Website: bh-photo
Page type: order-tracking
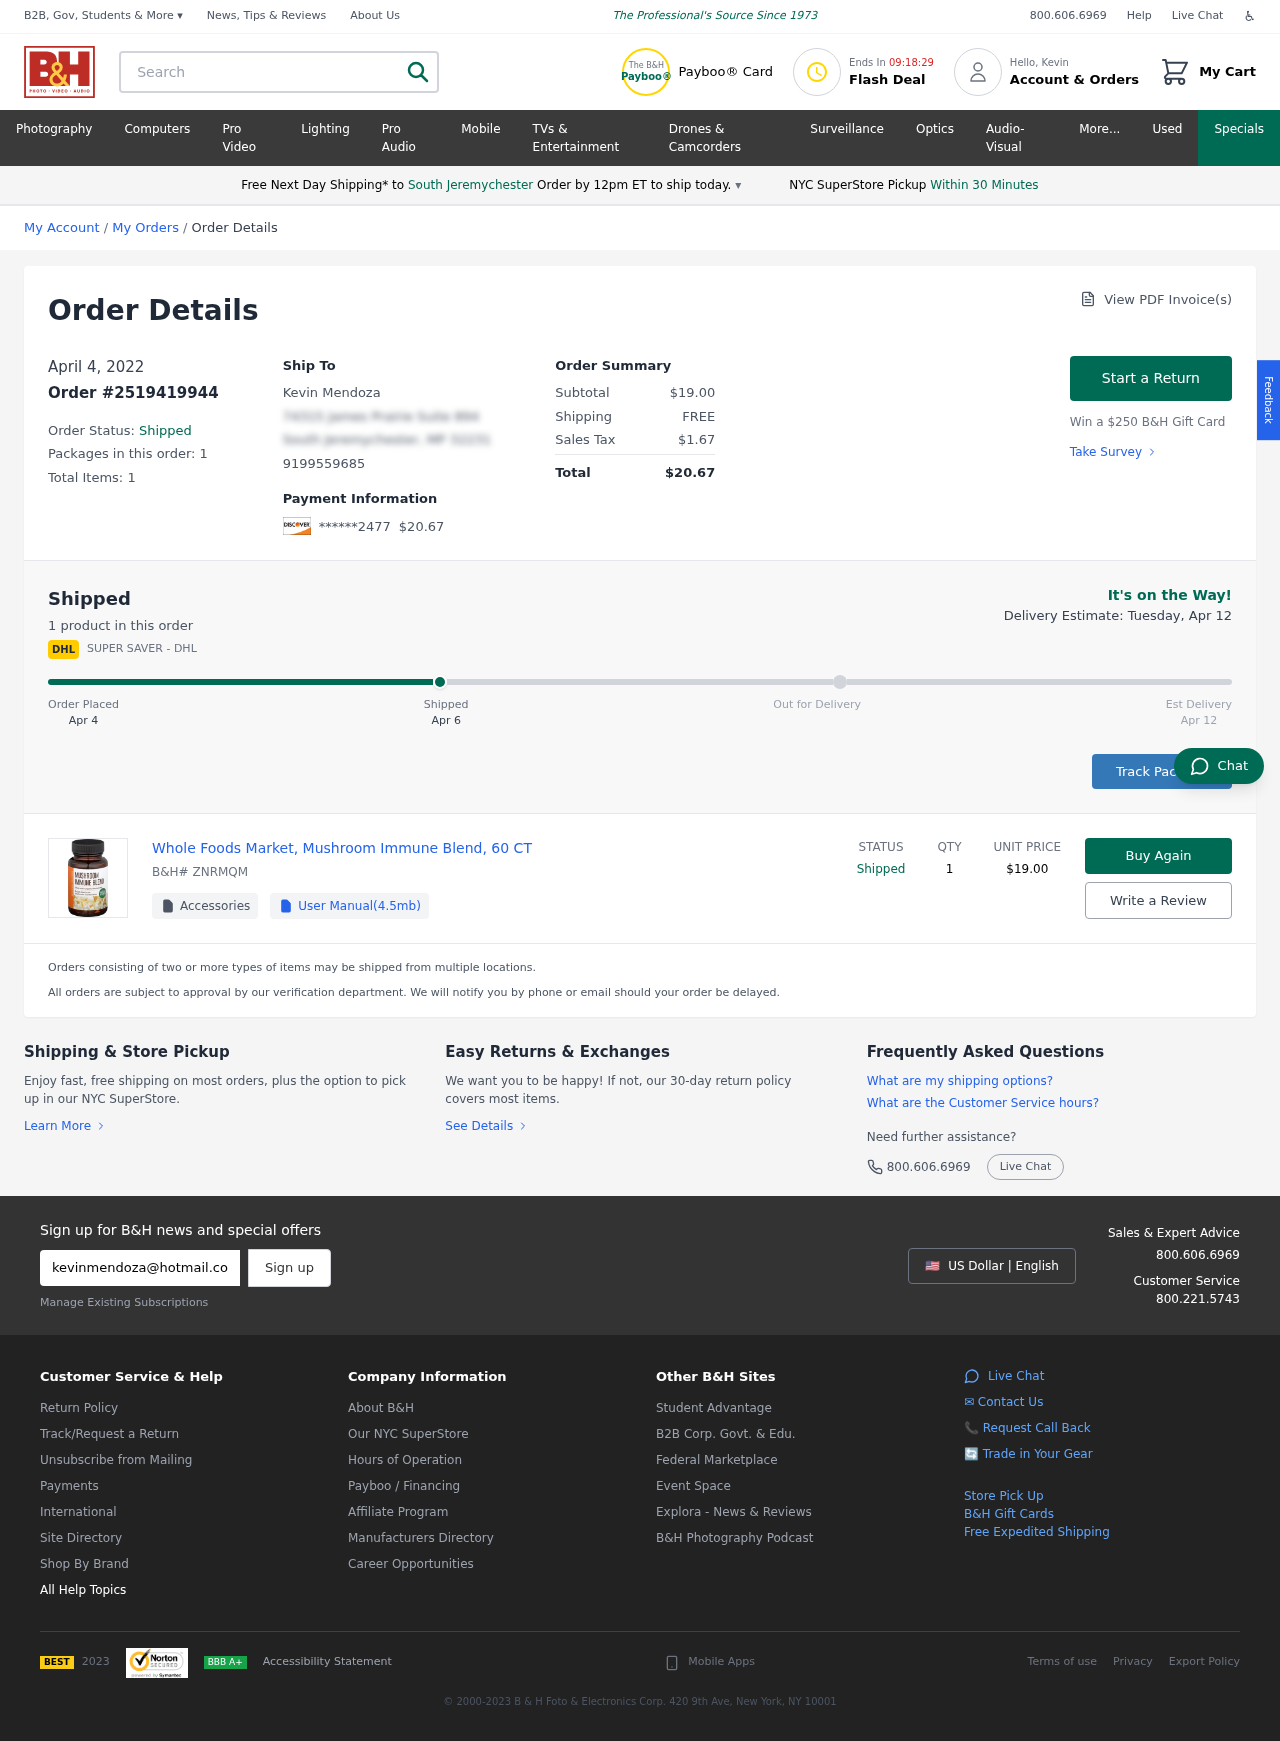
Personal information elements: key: PII_CARD_LAST4
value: ******2477
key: PII_CITY
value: South Jeremychester
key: PII_EMAIL
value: kevinmendoza@hotmail.com
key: PII_FIRSTNAME
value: Kevin
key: PII_FULLNAME
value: Kevin Mendoza
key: PII_PHONE
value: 9199559685
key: PII_STREET
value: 74315 James Prairie Suite 894
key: PII_CITY_STATE_ZIP
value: South Jeremychester, MP 32231
Product elements: key: PRODUCT1_NAME
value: Whole Foods Market, Mushroom Immune Blend, 60 CT
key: PRODUCT1_PRICE
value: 19
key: PRODUCT1_QUANTITY
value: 1
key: PRODUCT1_SKU
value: ZNRMQM
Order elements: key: ORDER_DATE
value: Apr 4
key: ORDER_DATE
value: April 4, 2022
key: ORDER_ID
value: Order #2519419944
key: ORDER_NUM_PACKAGES
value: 1
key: ORDER_NUM_ITEMS
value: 1
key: ORDER_NUM_ITEMS
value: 1 product
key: ORDER_TOTAL
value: $20.67
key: ORDER_SUBTOTAL
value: $19.00
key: ORDER_SHIPPING_COST
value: FREE
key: ORDER_TAX
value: $1.67
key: ORDER_DELIVERY_DATE
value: Apr 12
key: ORDER_DELIVERY_DATE
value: Delivery Estimate: Tuesday, Apr 12
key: ORDER_SHIPPING_DATE
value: Apr 6
Search elements: key: HEADER_SEARCH
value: Search